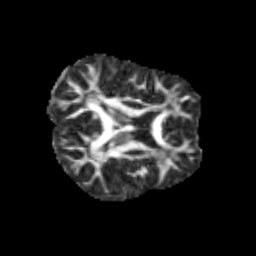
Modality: FA
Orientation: axial
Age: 12
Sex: male
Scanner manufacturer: siemens
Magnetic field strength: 3 T
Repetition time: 3.8 s
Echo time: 0.07 s